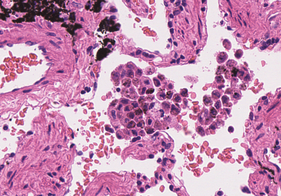
Tumor epithelial tissue: no
Tumor-associated stroma tissue: no
Normal tissue: yes